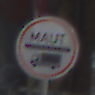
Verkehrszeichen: Mautpflicht
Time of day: Midday
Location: Roofed (Special)
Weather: Overcast
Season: NotSpecified
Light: Natural